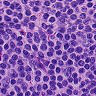
Metastatic tissue present: no